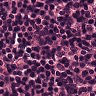
Metastatic tissue present: no